Field crop: maize
Growth stage: 2
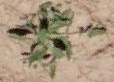
Species: atriplex